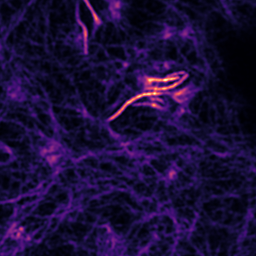
Label: Super-resolution F-actin image